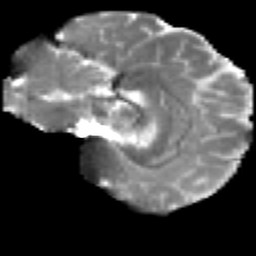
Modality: T2w
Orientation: sagittal
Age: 29
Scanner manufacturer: siemens
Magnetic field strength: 3 T
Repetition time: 2.2 s
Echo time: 0.084 s